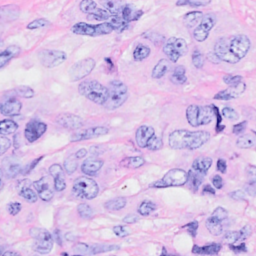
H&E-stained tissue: Breast